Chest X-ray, AP view. Patient: 48 years old, sex M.
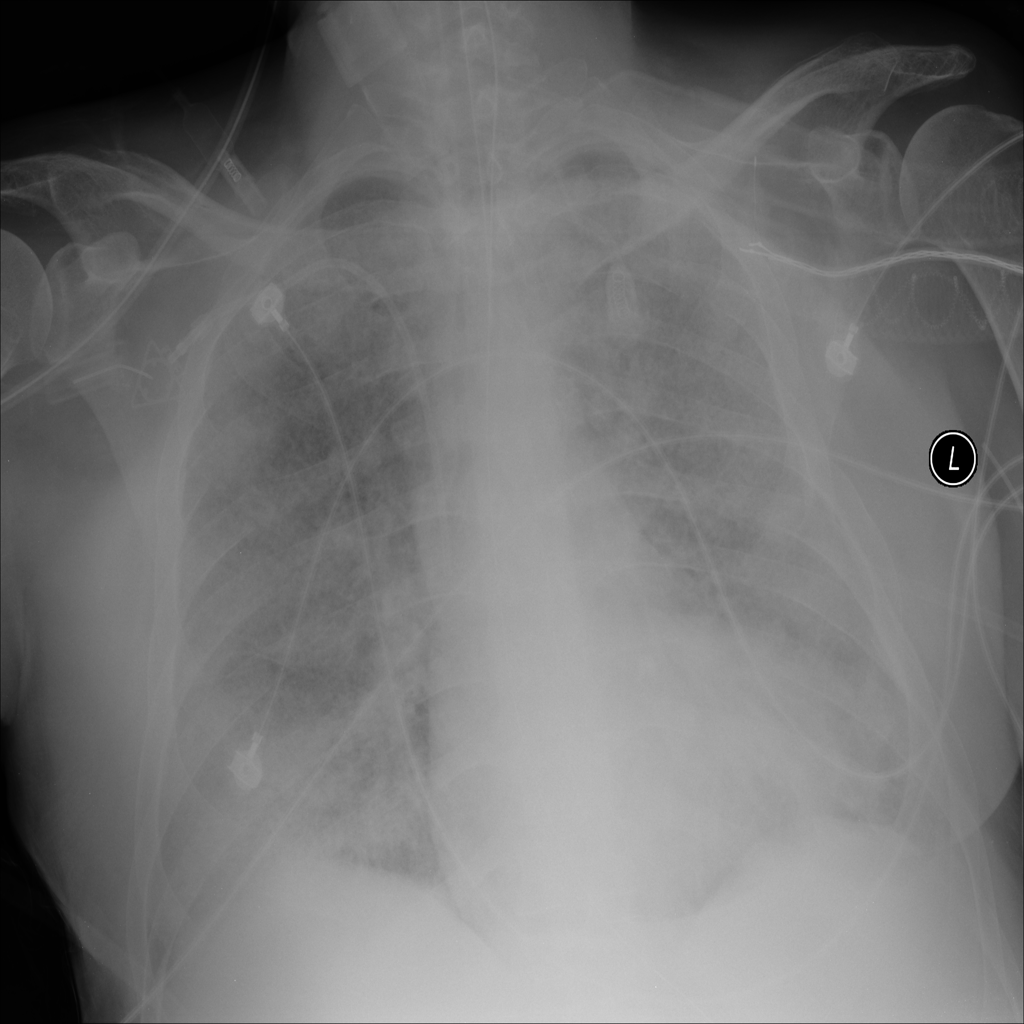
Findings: Atelectasis, Infiltration